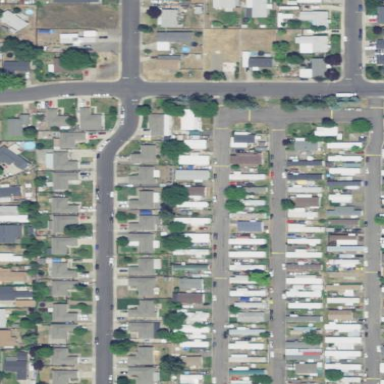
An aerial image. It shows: Residential area designated as trailer park.